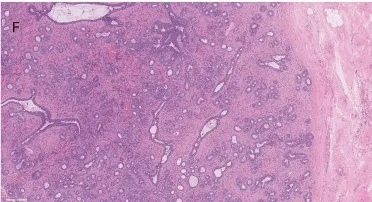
(F) Higher power view of left breast excision specimen demonstrates small round glands with variable amounts of mildly cellular stroma, in keeping with fibroadenoma.
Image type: pathology (h&e)